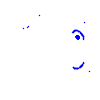
Particle: pion